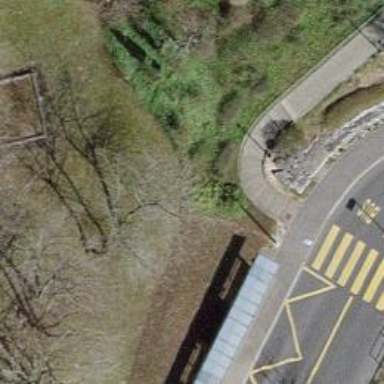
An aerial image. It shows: Road with steps.